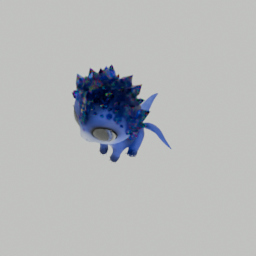
Label: animals